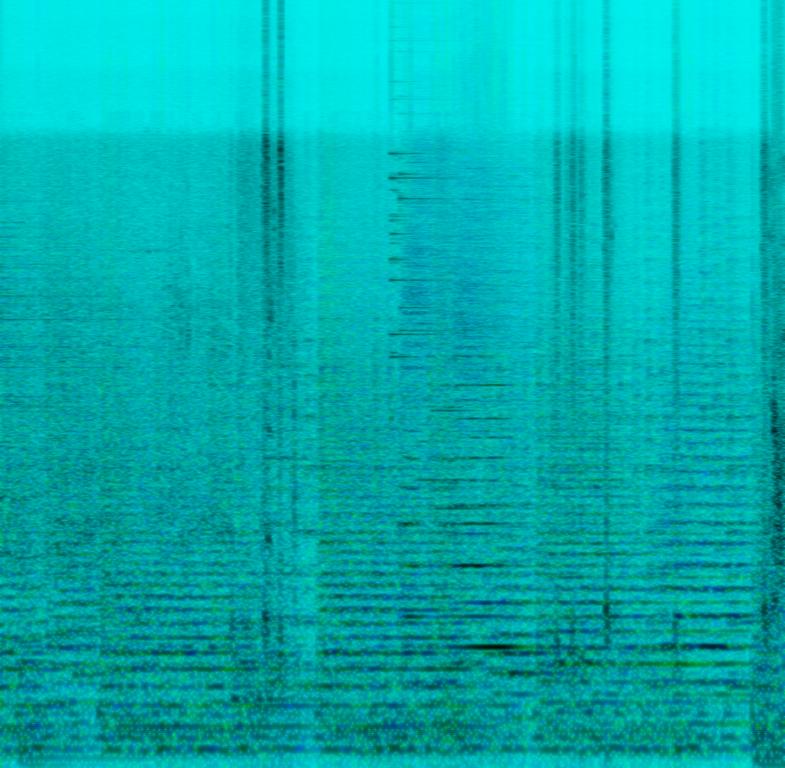
This is the gameplay recording of a video game. A lot of sound effects such as jumping, swinging and shouting related to the video game can be heard. There is an orchestra playing the theme that is composed of strings, brass and percussion. The atmosphere is dramatic and adventurous. Samples from this recording could be used in soundboards or in beat-making.